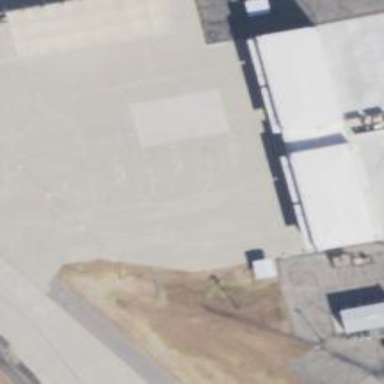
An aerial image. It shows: View of taxiway at the airport.